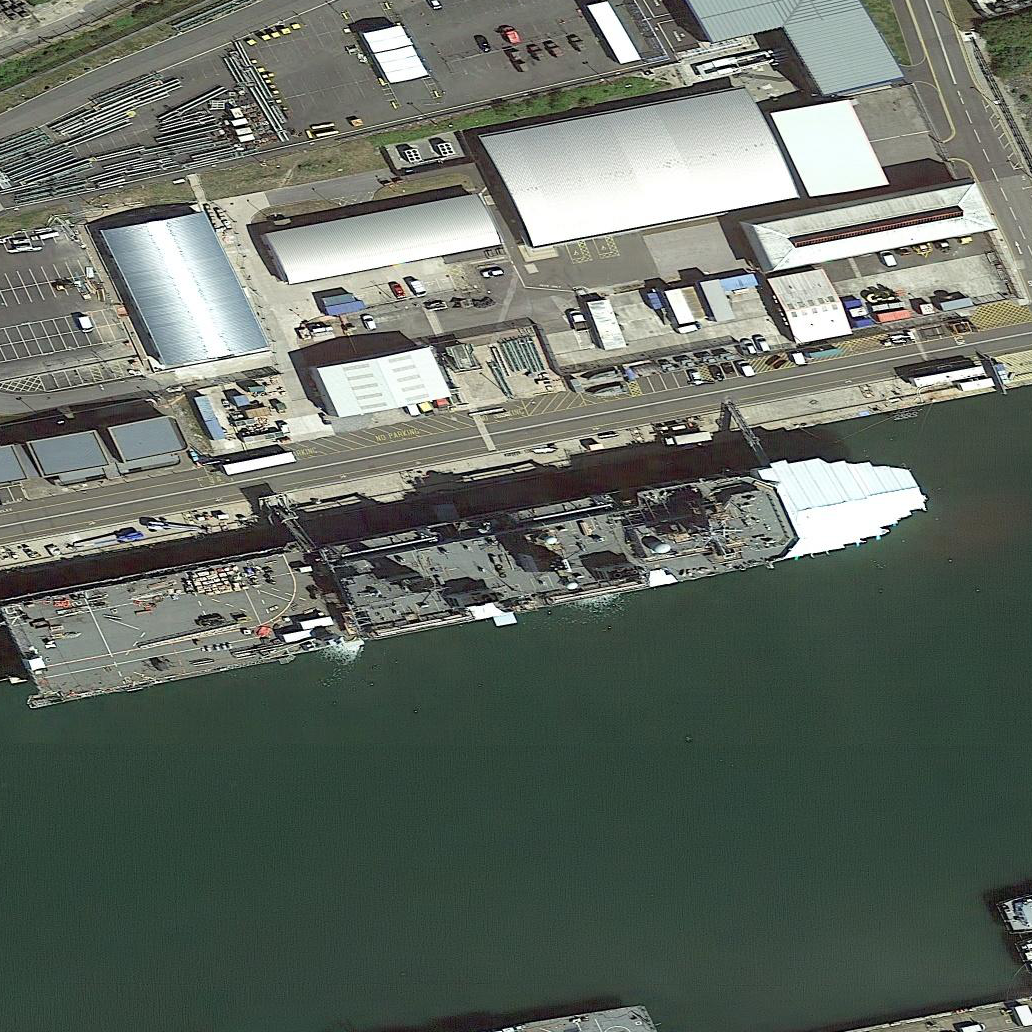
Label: assault